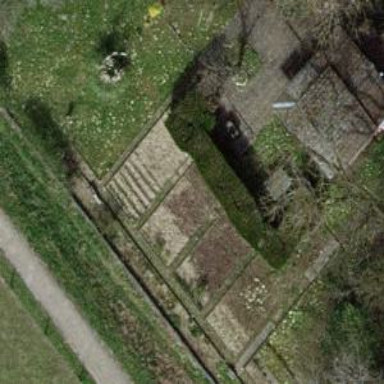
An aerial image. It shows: Garden that is leisure land.